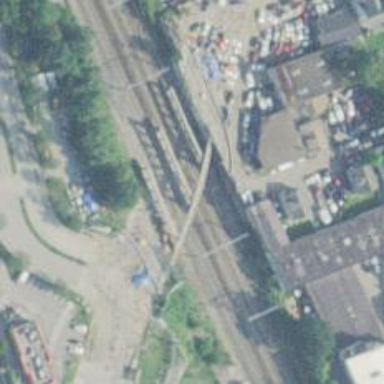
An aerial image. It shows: Railway with electrified contact lines.